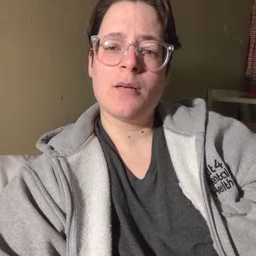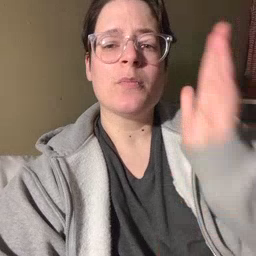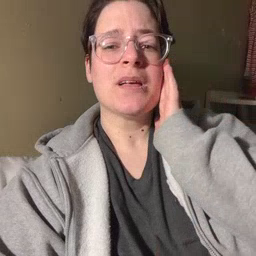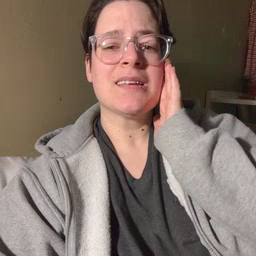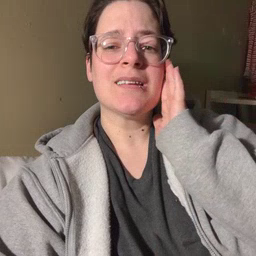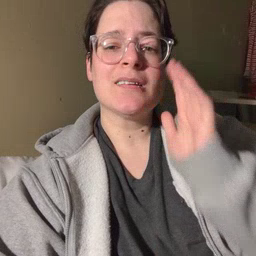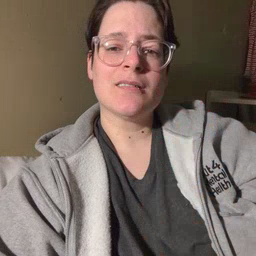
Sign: bed